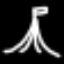
Label: The Eiffel Tower